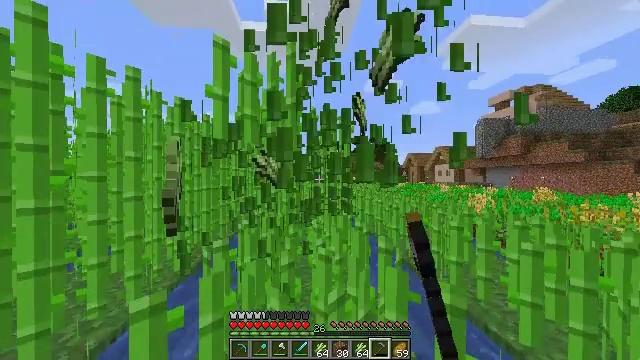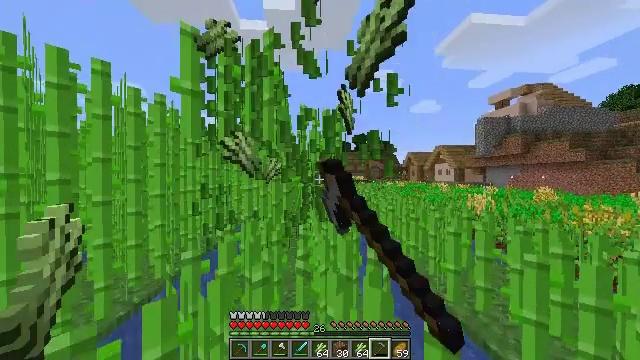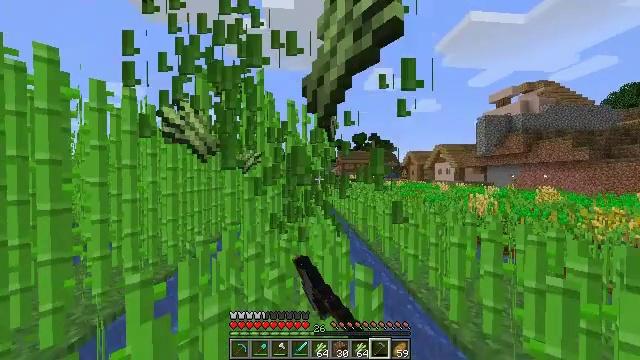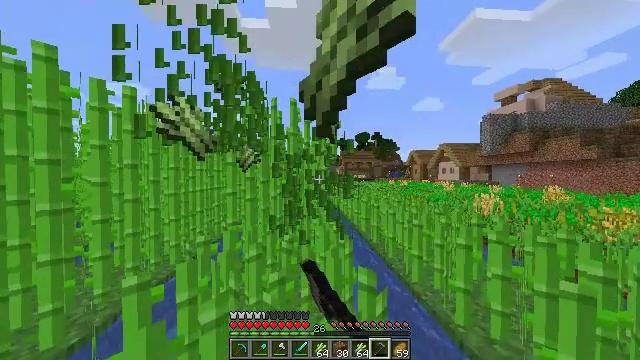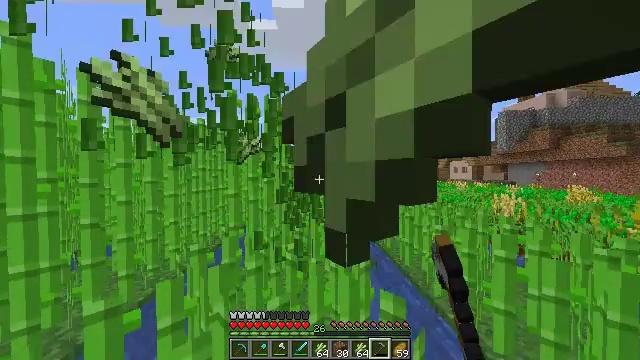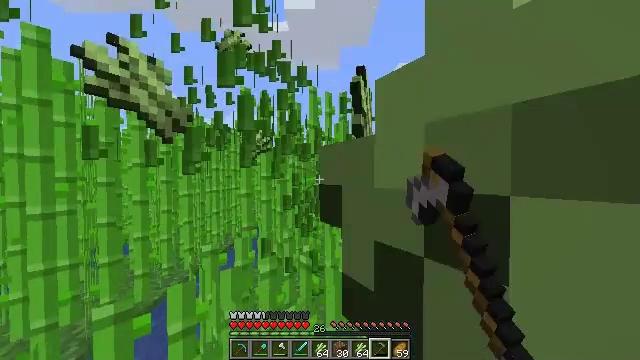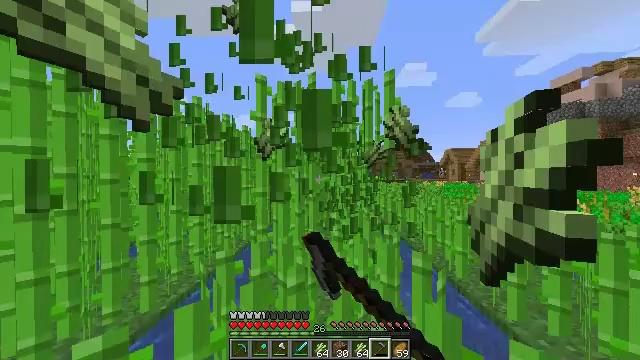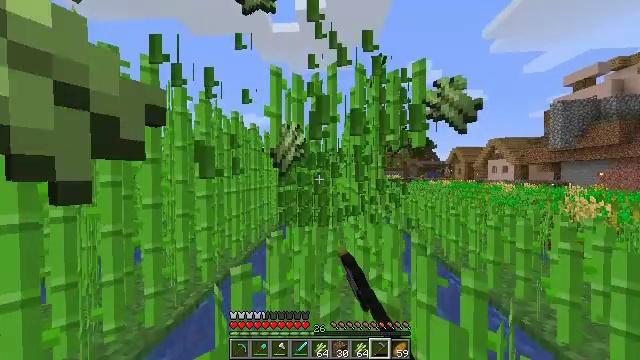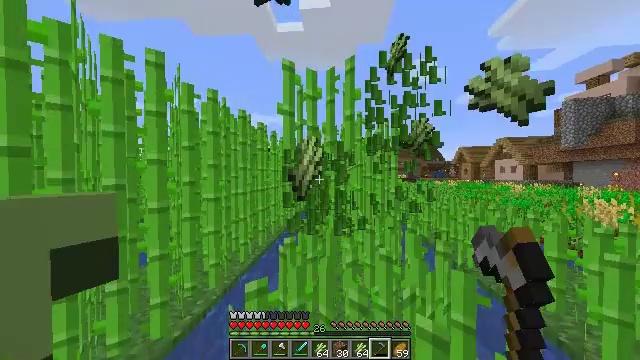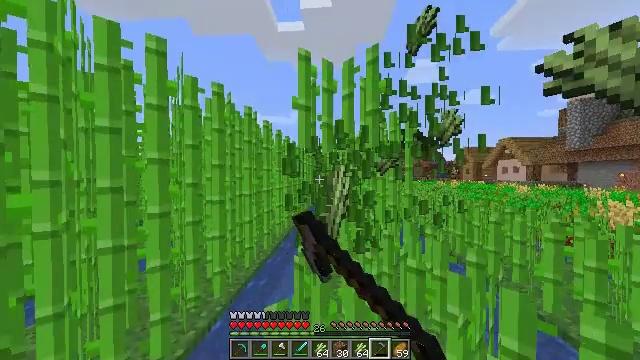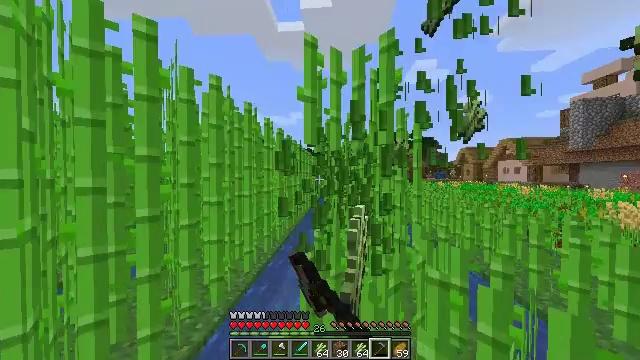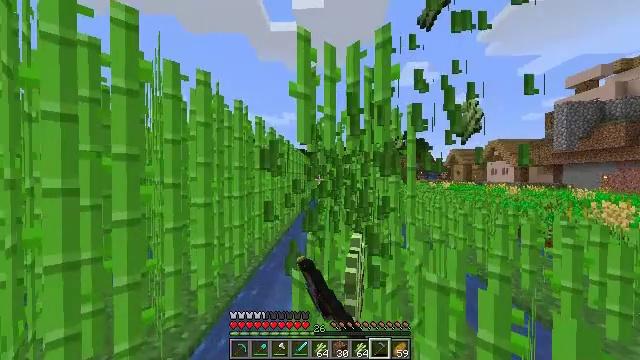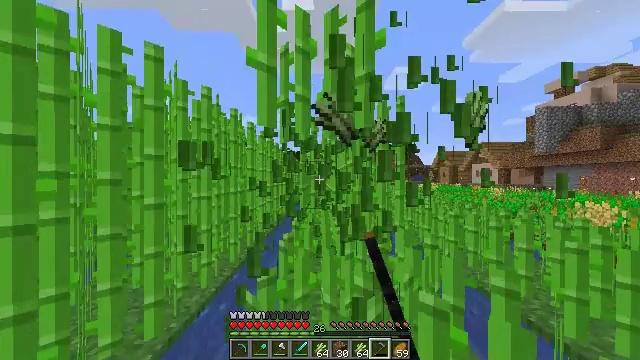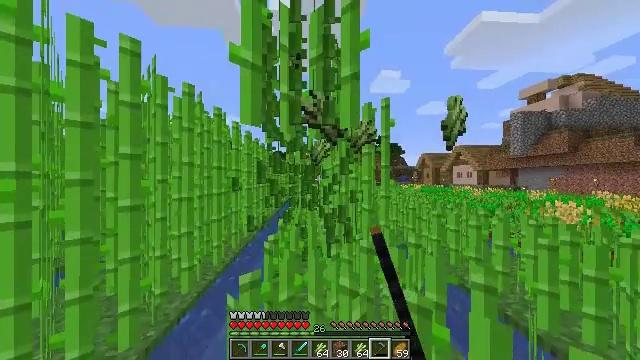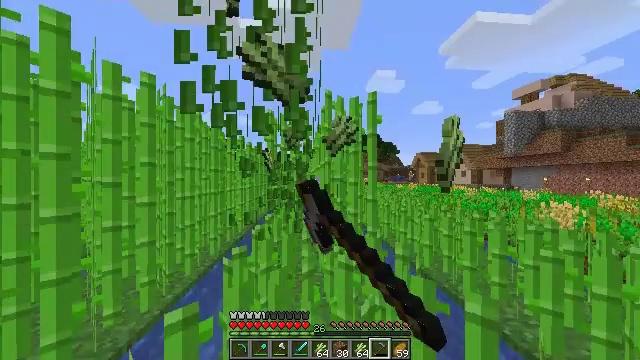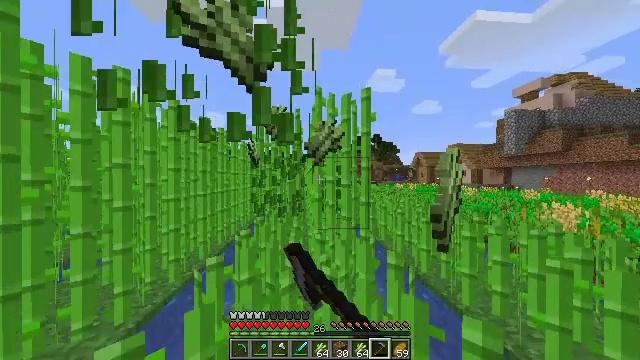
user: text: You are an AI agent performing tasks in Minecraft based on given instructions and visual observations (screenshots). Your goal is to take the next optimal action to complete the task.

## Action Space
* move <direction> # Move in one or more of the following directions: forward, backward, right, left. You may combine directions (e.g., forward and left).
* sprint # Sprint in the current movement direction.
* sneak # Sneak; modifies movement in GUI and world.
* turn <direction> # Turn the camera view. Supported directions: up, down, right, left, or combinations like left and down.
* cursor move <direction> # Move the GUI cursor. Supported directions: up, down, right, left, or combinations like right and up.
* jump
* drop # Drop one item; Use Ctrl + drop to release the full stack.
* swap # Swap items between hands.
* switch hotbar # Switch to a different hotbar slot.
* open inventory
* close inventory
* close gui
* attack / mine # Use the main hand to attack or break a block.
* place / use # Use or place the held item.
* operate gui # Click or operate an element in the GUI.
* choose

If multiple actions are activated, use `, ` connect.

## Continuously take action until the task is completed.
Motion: motion action
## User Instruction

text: Collect sugar cane near water sources.
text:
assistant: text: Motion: move forward and move right, sprint, attack / mine
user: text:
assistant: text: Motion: move forward, sprint, attack / mine
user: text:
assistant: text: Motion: move forward, sprint, attack / mine
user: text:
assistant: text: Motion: move forward and move left, sprint, turn left, attack / mine
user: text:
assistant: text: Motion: move forward and move left, sprint, turn left, attack / mine
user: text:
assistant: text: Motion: move forward and move left, sprint, turn left, attack / mine
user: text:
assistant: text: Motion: move forward and move left, sprint, attack / mine
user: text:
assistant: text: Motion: move forward and move left, sprint, attack / mine
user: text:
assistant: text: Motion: move forward and move left, sprint, attack / mine
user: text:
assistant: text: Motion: move forward, sprint, attack / mine
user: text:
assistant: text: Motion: move forward and move right, sprint, turn right, attack / mine
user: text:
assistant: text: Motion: move forward and move right, sprint, turn right, attack / mine
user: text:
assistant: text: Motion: move forward and move right, sprint, turn right, attack / mine
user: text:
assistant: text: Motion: move forward and move right, sprint, turn right, attack / mine
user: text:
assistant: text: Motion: move forward and move right, sprint, attack / mine
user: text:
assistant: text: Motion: move forward and move right, sprint, attack / mine
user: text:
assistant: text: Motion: move forward, sprint, attack / mine
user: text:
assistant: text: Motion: move forward, sprint, turn left, attack / mine
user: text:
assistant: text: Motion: move forward and move left, sprint, turn left, attack / mine
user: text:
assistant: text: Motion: move forward and move left, sprint, turn left, attack / mine
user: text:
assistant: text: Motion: move forward and move left, sprint, turn left, attack / mine
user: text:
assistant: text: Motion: move forward and move left, sprint, attack / mine
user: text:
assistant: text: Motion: move forward and move left, sprint, attack / mine
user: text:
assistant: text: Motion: move forward, sprint, attack / mine
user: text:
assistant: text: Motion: move forward, sprint, turn right, attack / mine
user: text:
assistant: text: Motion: move forward and move right, sprint, turn right, attack / mine
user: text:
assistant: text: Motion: move forward and move right, sprint, turn right, attack / mine
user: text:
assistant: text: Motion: move forward and move right, sprint, attack / mine
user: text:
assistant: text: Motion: move forward and move right, sprint, attack / mine
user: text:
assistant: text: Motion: move forward and move right, sprint, attack / mine